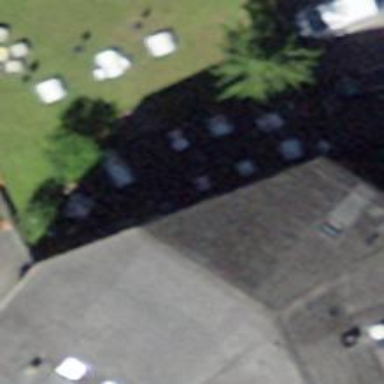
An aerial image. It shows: Restaurant.